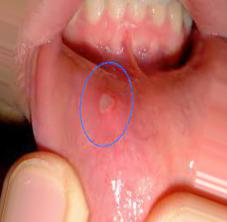
Condition: Mouth Ulcer